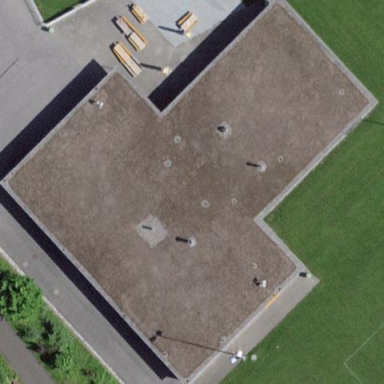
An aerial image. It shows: Sports centre building.